Field crop: maize
Growth stage: 2
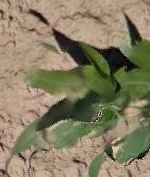
Species: maize